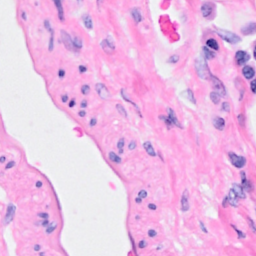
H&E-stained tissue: Breast